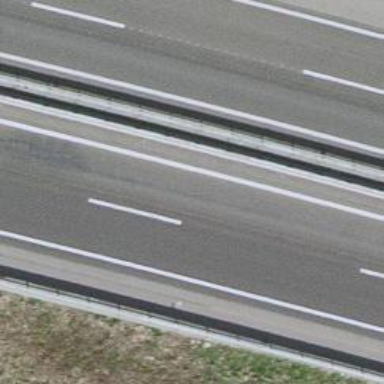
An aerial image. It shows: Bridge over motorway.